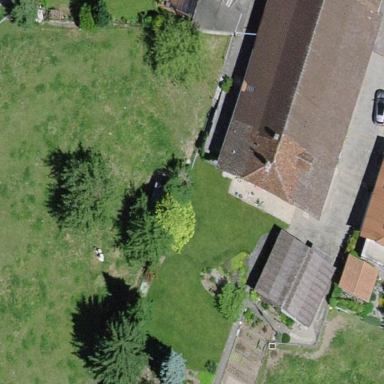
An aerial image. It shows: Farmyard area.